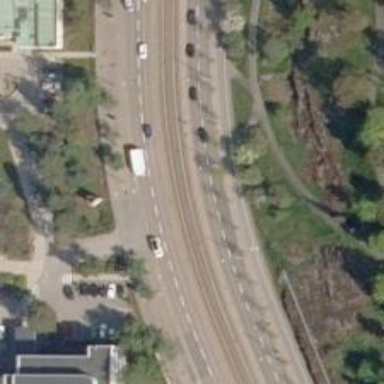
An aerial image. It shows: Tram railway with complete segregation. The railway is electrified with contact line.